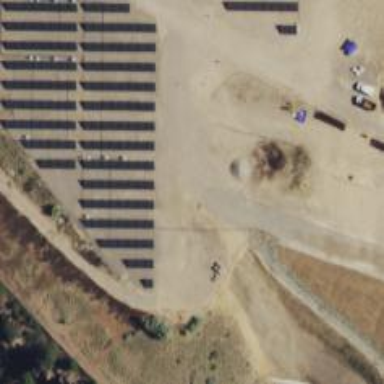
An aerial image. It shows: Generator is pictured.